Question:
I decomposed a large table into five tables based on BCNF and I tried to join them all together to check if I lost something or not.
I used this sql statement in
'''
Select
spart.Sno, spart.Sname,
cpart.Cno, CtoT.Cname,
CtoT.Tno,tpart.Tname,
scorepart.Degree
from spart, cpart, CtoT, tpart, scorepart
where
cpart.Cname = CtoT.Cname
spart.Sno = scorepart.Sno
CtoT.Tno = tpart.Tno
cpart.Cno = scorepart.Cno;
'''
And I got 'Error: near "spart": syntax error'
Could anybody help me out?
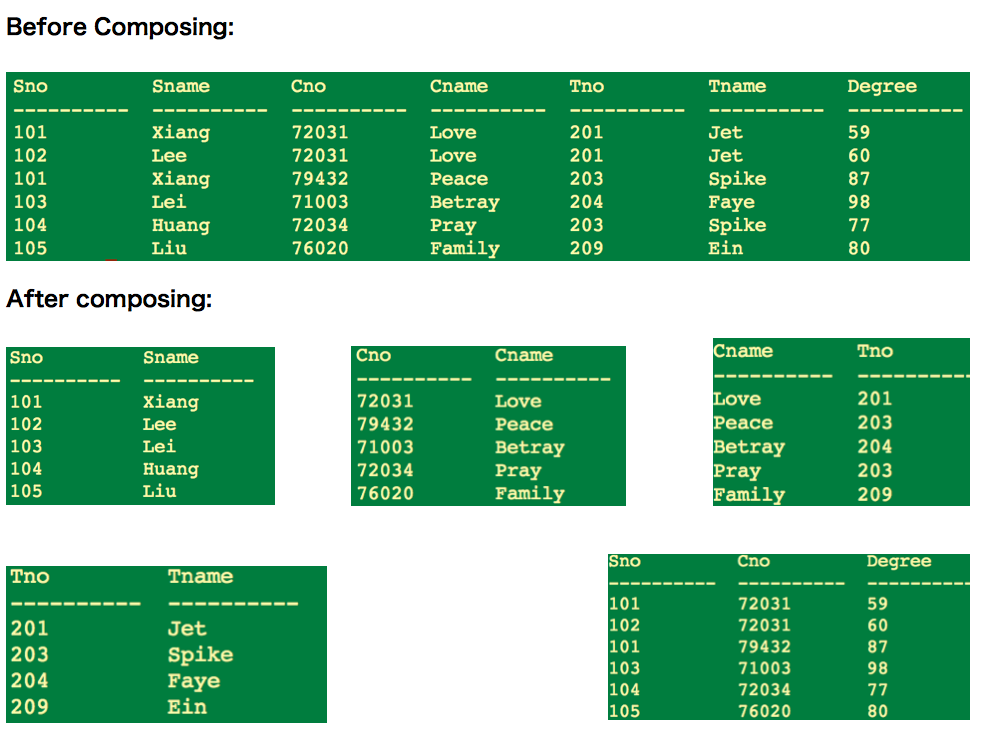
Answer: Try this:
'''
Select
spart.Sno, spart.Sname,
cpart.Cno, CtoT.Cname,
CtoT.Tno,tpart.Tname,
scorepart.Degree
from spart, cpart, CtoT, tpart, scorepart
where
(cpart.Cname = CtoT.Cname)
and (spart.Sno = scorepart.Sno)
and (CtoT.Tno = tpart.Tno)
and (cpart.Cno = scorepart.Cno);
'''
I'm not sure the parentheses are really needed. I've forgotten the syntax rules.